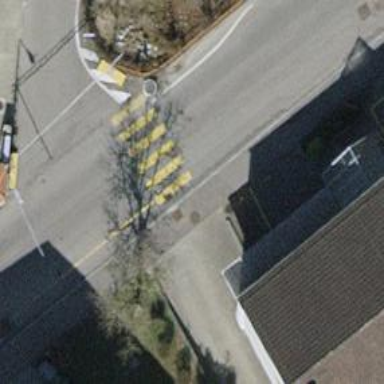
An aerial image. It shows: Marked road crossing.